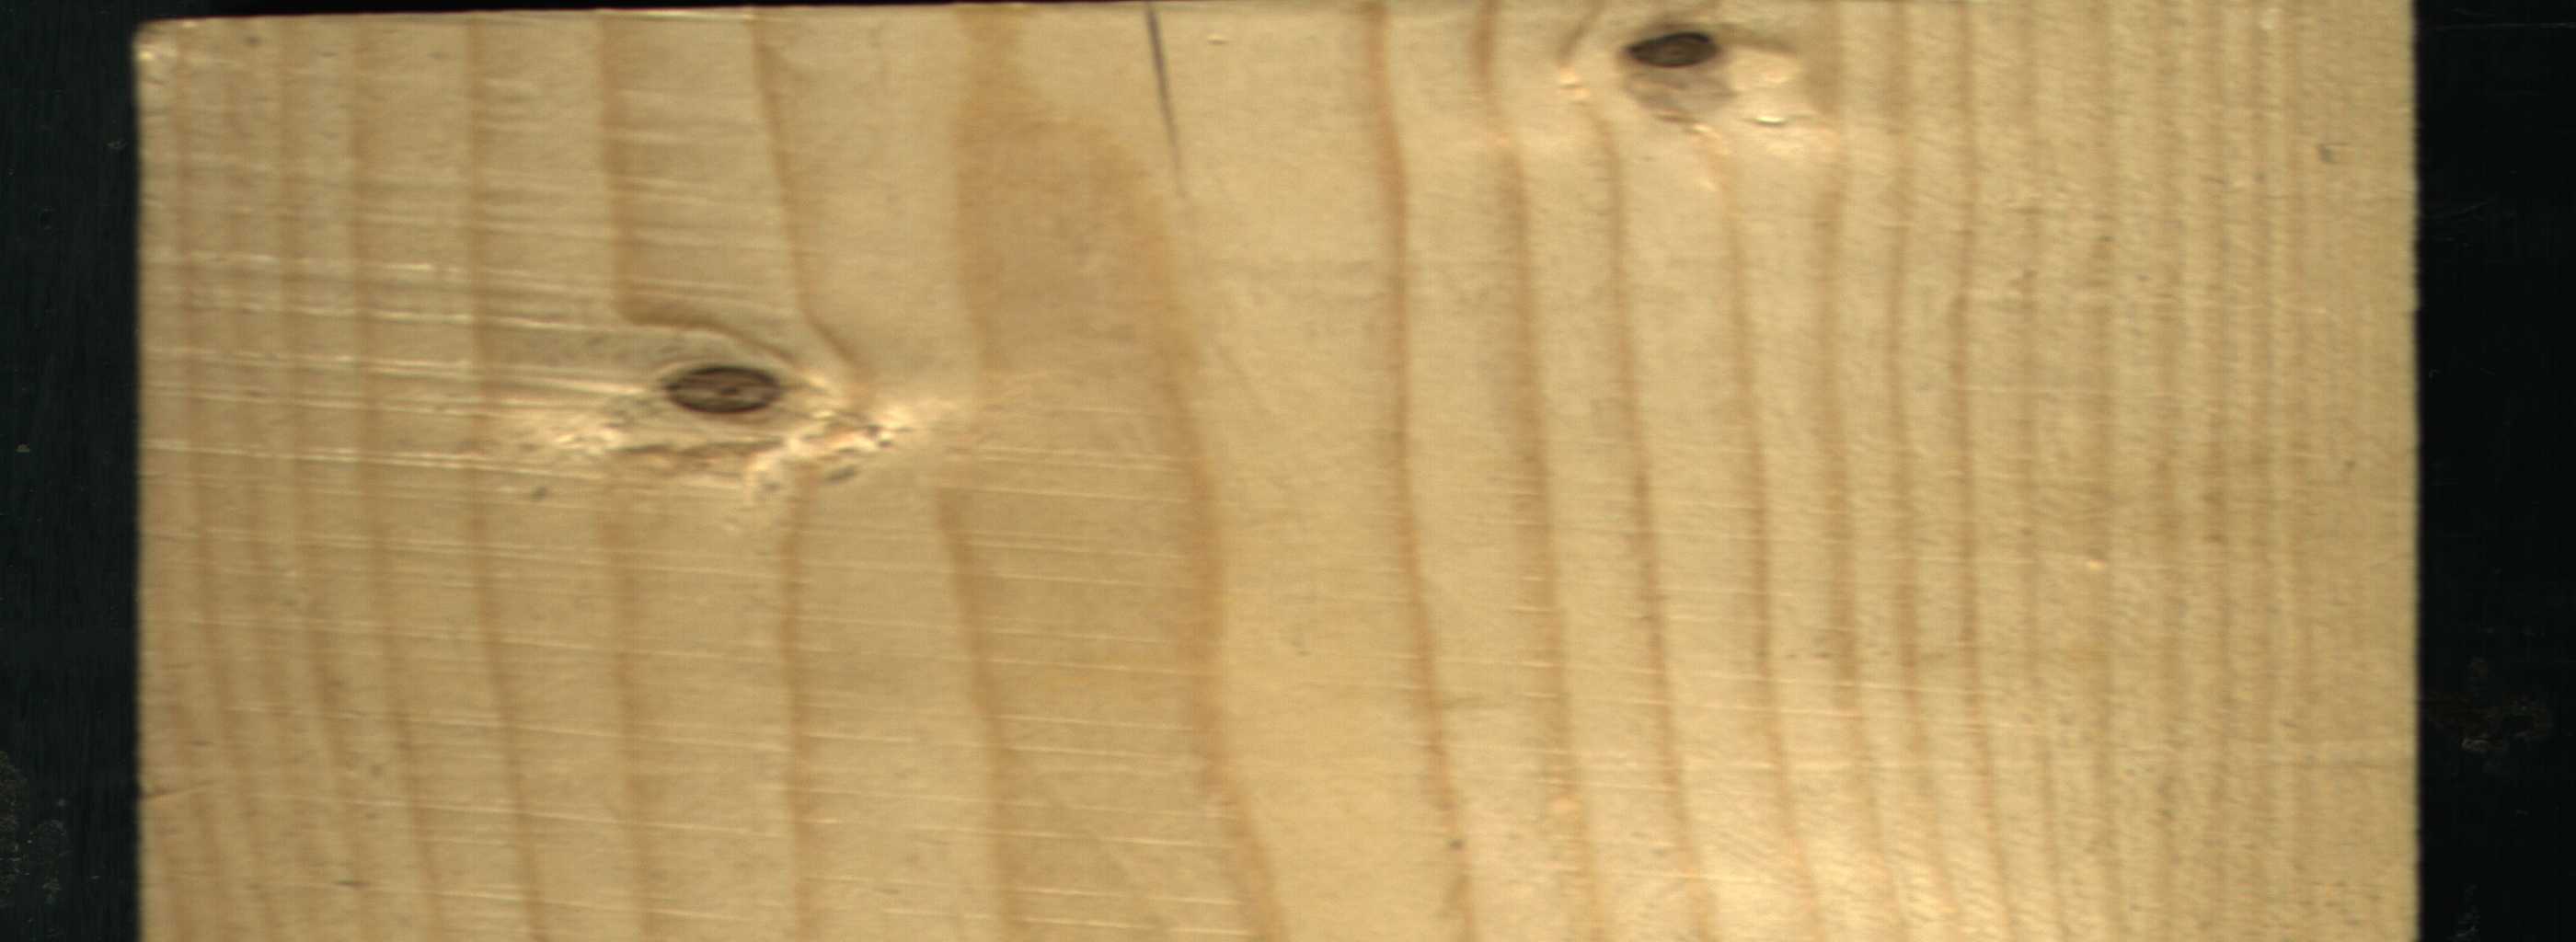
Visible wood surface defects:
Crack
Dead_Knot
Dead_Knot